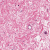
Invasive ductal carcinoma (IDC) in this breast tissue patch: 0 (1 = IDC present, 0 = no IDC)